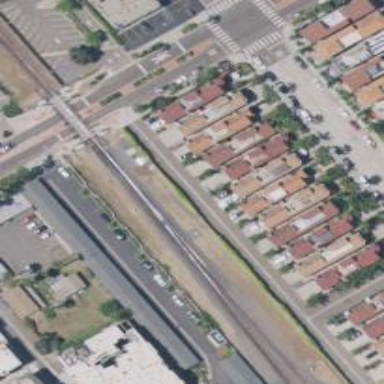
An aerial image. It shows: Railway spur junction.